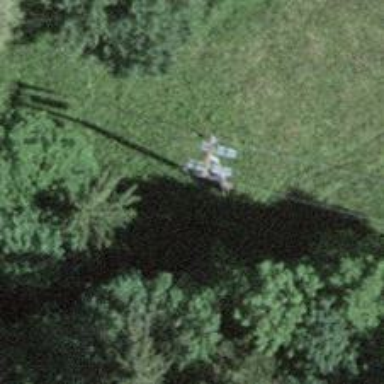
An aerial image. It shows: Pylon for aerialway.